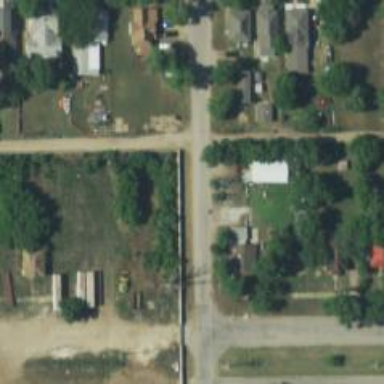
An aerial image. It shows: Alleyway designated as service road.